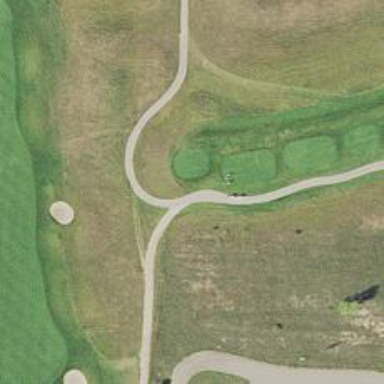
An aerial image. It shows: Path used for both walking and golf.